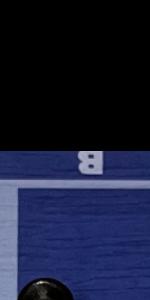
Label: Empty